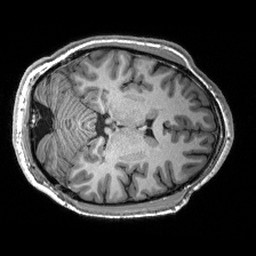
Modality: T1w
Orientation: axial
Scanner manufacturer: siemens
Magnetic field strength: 3 T
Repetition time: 2.53 s
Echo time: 0.00288 s